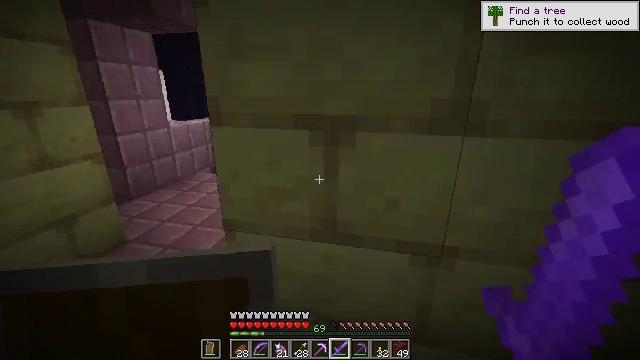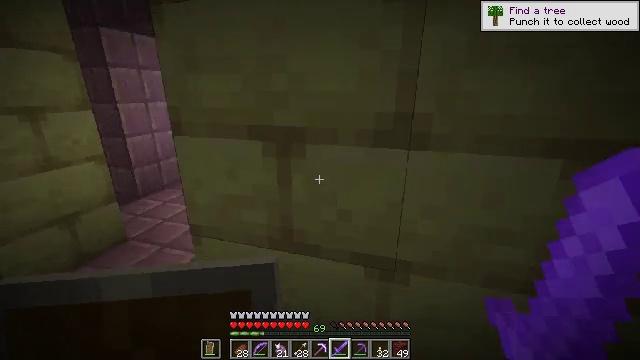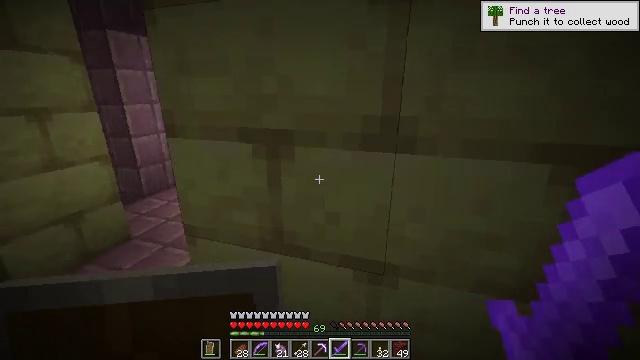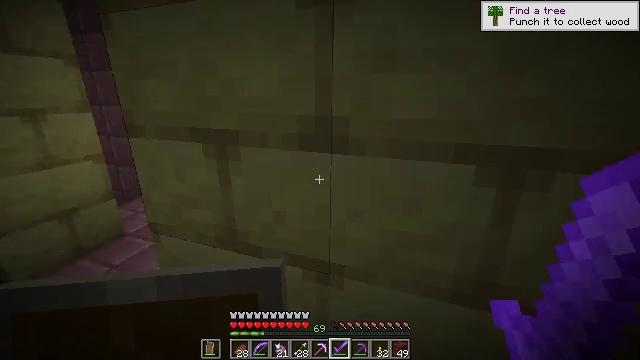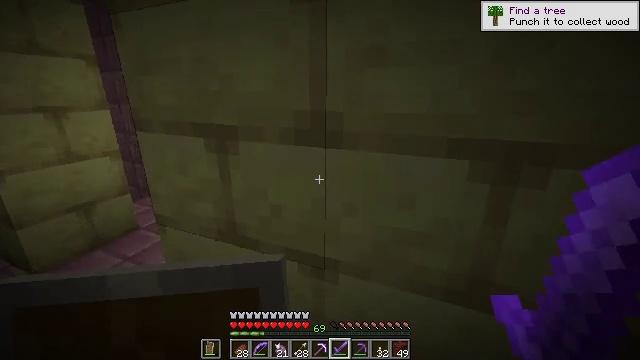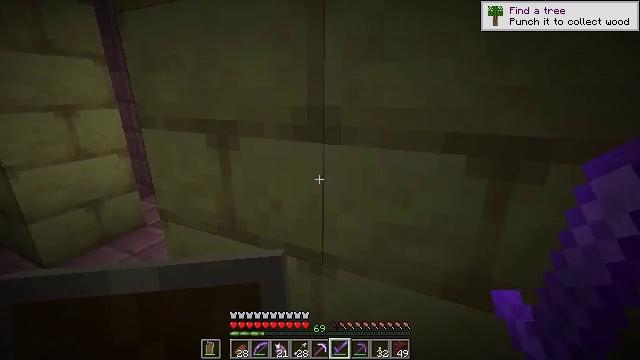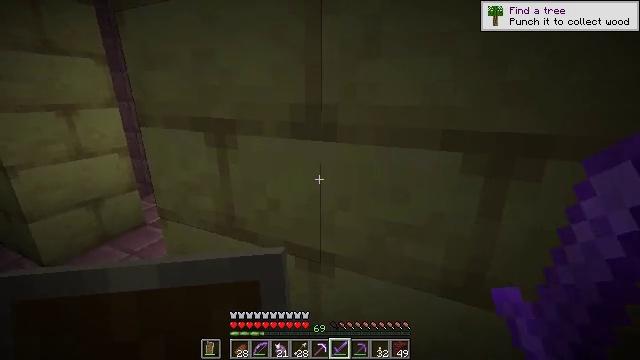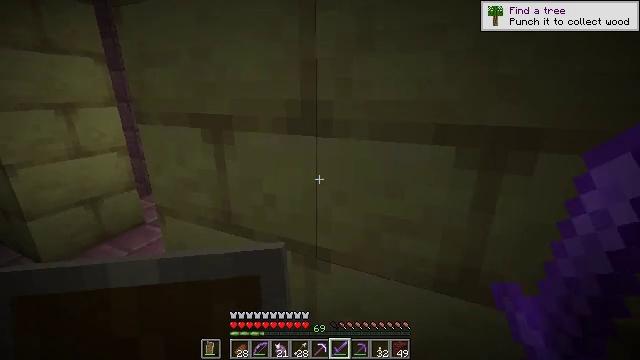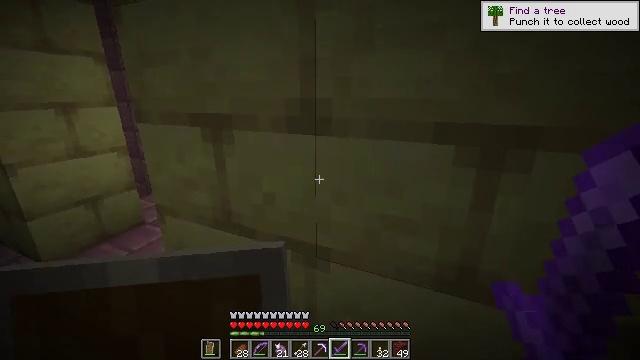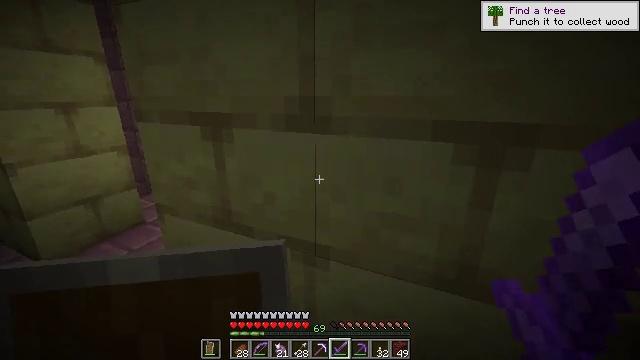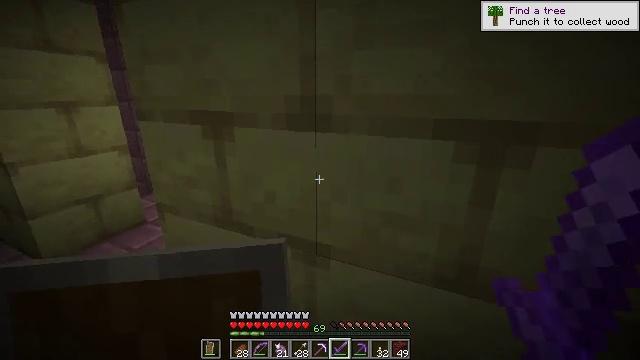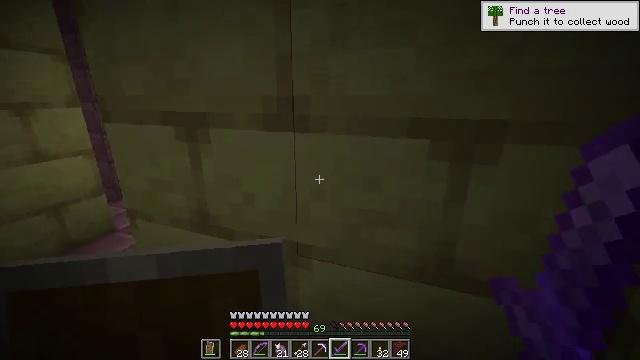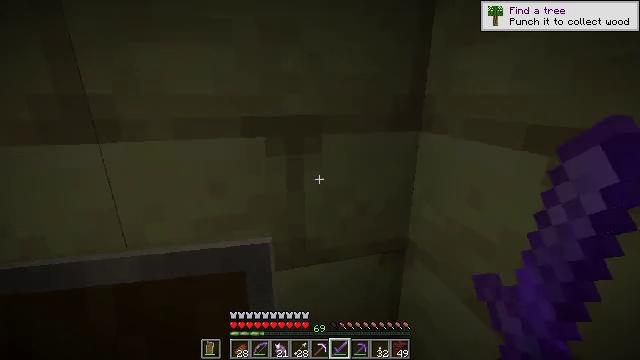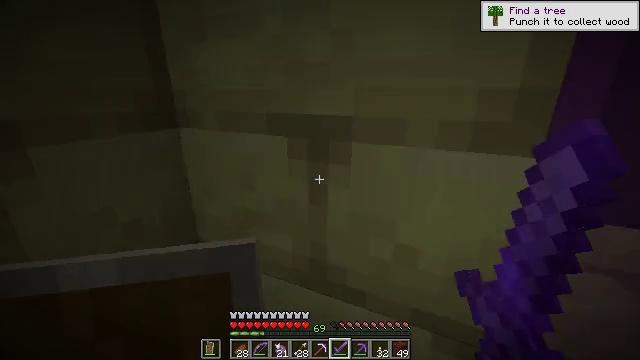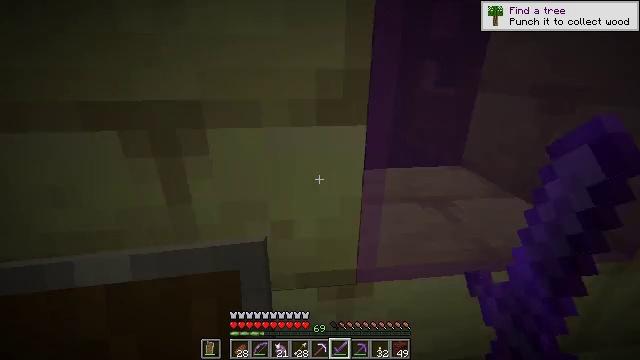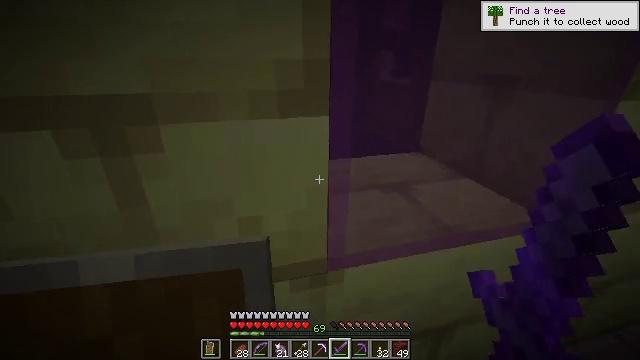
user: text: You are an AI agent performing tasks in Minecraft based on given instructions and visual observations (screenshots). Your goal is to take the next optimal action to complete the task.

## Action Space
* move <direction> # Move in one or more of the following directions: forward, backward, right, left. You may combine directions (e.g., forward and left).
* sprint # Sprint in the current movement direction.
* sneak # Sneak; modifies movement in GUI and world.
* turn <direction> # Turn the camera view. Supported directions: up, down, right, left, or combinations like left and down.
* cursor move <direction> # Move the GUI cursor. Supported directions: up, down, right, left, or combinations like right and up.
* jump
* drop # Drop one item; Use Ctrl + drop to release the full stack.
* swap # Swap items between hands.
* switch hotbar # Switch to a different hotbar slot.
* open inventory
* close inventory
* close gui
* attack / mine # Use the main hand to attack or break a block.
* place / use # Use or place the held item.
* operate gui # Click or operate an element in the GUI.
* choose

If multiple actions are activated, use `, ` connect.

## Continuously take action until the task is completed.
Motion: motion action
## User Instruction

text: Destroy the magenta stained glass to recycle it.
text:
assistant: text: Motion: move right, turn left
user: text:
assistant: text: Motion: move right, turn left
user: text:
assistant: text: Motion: turn left
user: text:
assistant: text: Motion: turn left
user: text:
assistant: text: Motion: turn left
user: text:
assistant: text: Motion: no_op
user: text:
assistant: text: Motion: no_op
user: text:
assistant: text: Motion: no_op
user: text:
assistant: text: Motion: no_op
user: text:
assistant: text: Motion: no_op
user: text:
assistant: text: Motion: turn right
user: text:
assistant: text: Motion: turn right
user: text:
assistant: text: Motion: turn right and down
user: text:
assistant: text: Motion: turn right and down
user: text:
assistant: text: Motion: turn right and down
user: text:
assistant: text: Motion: no_op
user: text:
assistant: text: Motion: no_op
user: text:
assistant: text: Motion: no_op
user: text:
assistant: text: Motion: no_op
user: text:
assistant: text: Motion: move forward
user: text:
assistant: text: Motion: move forward and move right
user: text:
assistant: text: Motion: move forward and move right
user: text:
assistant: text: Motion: move forward and move right
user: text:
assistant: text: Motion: move forward and move right
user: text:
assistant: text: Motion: move forward and move right
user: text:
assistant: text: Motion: move forward and move right, turn left
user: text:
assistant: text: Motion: move forward and move right, turn left
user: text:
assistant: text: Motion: turn left
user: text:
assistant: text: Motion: no_op
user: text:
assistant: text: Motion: no_op